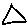
Label: triangle